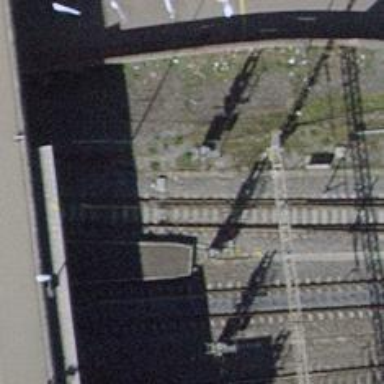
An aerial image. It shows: Siding railway track with electrified contact line.